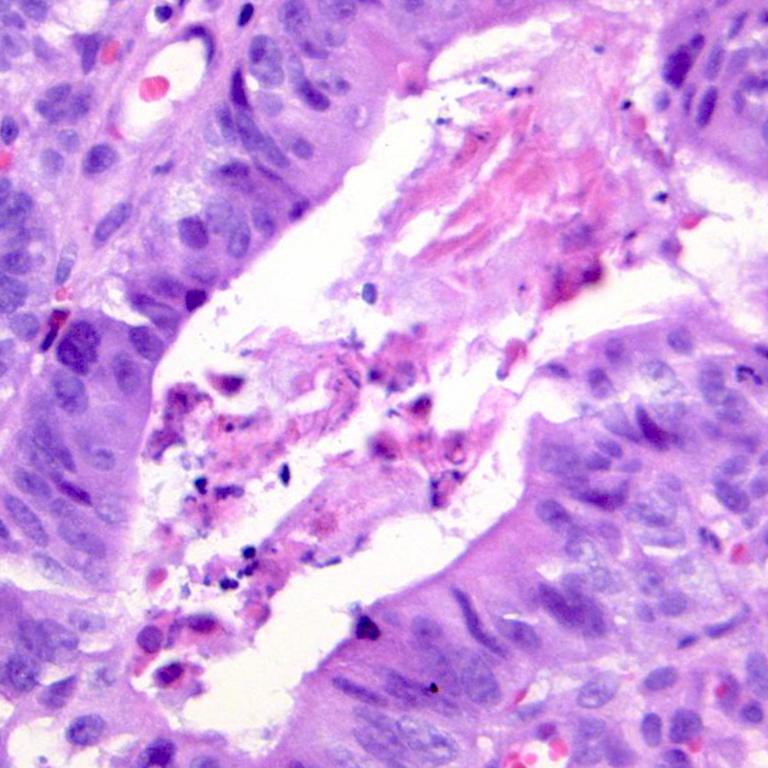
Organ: colon
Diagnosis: adenocarcinomas